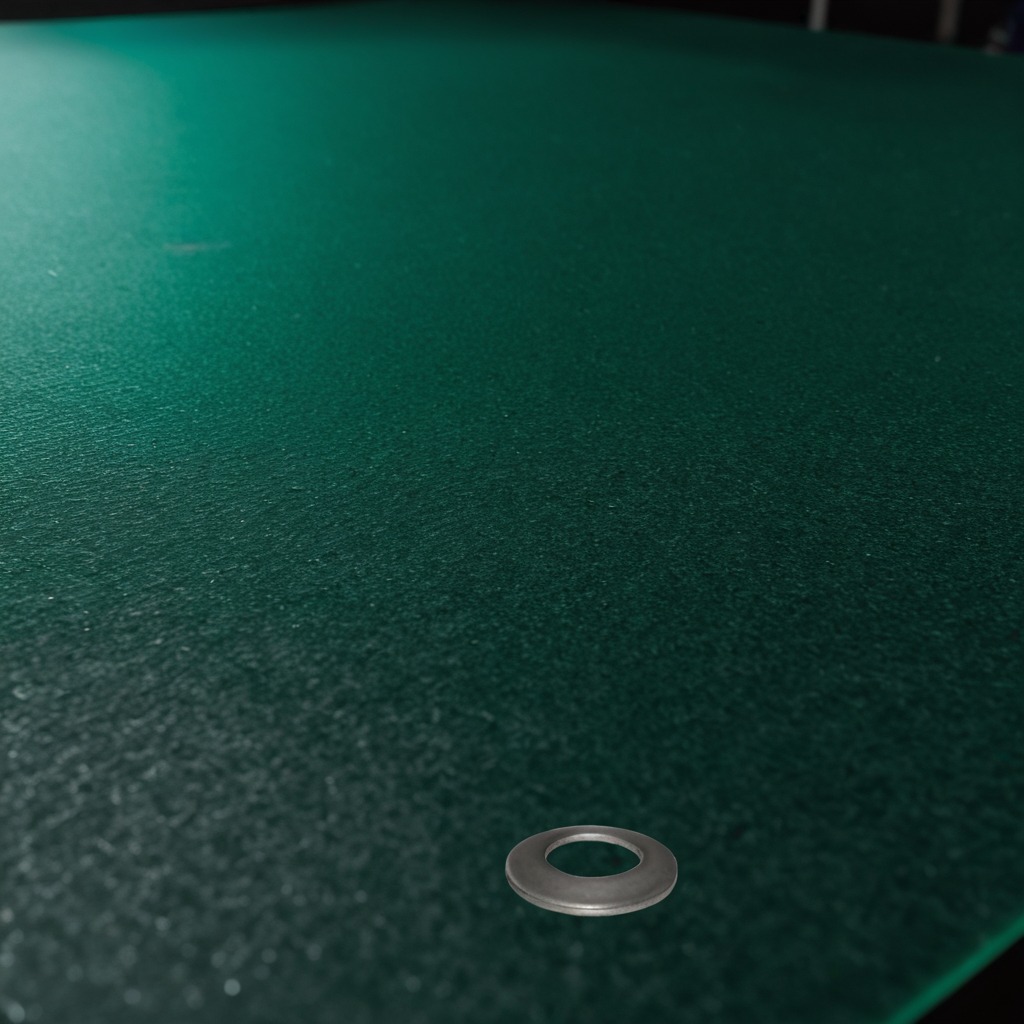
A flat metal washer is lying on the granite tabletop.